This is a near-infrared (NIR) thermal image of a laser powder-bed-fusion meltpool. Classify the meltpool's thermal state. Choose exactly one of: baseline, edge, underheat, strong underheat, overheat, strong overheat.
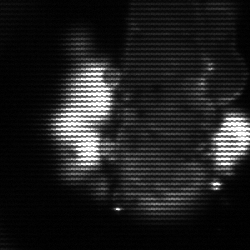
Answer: strong underheat